Interaction volume radius: 10 \u00c5
Interaction volume height: 20 \u00c5
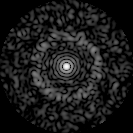
Disorder parameter: 0.8488